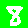
Digit: 8